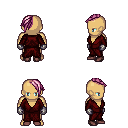
a pixel art fantasy rpg character, male body template, human, tanned skin, red robe, gold greaves, pink long mohawk hairstyle, metal gloves, maroon shoes, four views (front, back, left, right), 2x2 character sprite sheet, small pixel art, hard edges, no anti-aliasing